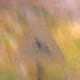
Verkehrszeichen: WildwechselRechts
Umgebung: Outdoor, Nature
Tageszeit: Night
Wetter: Clear
Licht: Natural
Jahreszeit: NotSpecified
Kontrast: LowContrast